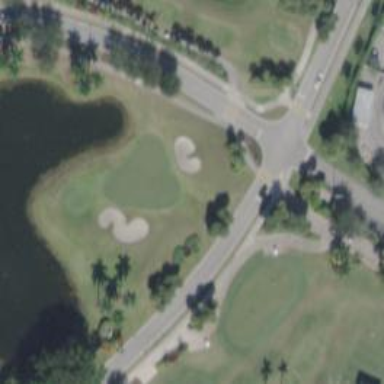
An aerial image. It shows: Golf hole.